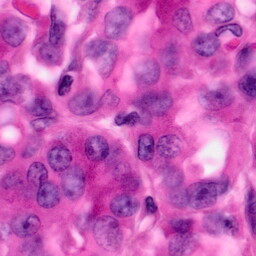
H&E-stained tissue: Pancreatic